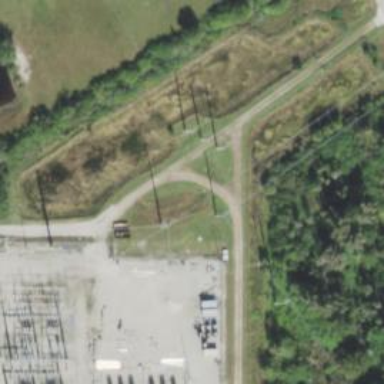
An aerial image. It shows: Power tower.